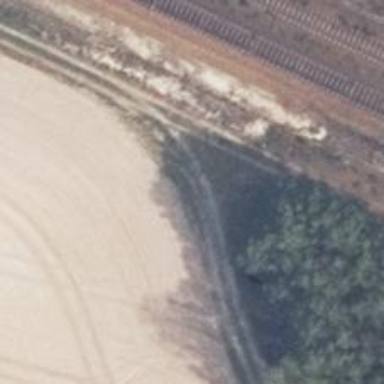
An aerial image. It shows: Gravel track road.